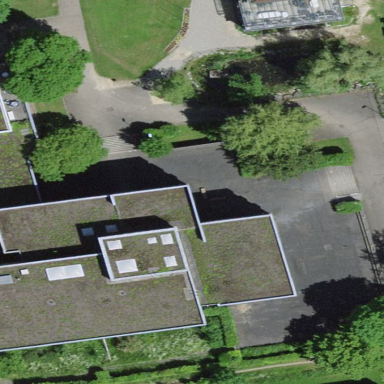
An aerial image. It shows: School building.